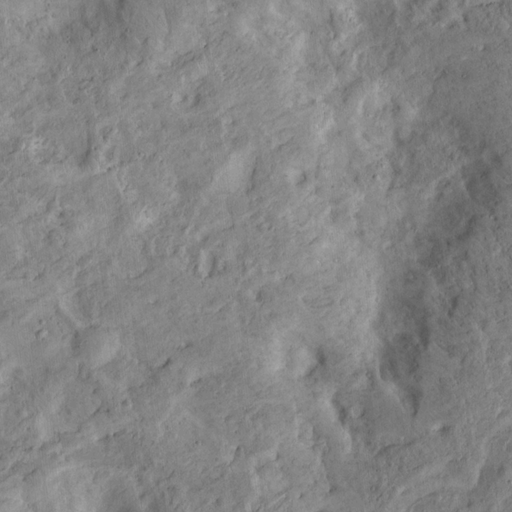
Objects detected: cone